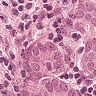
Metastatic tissue present: yes